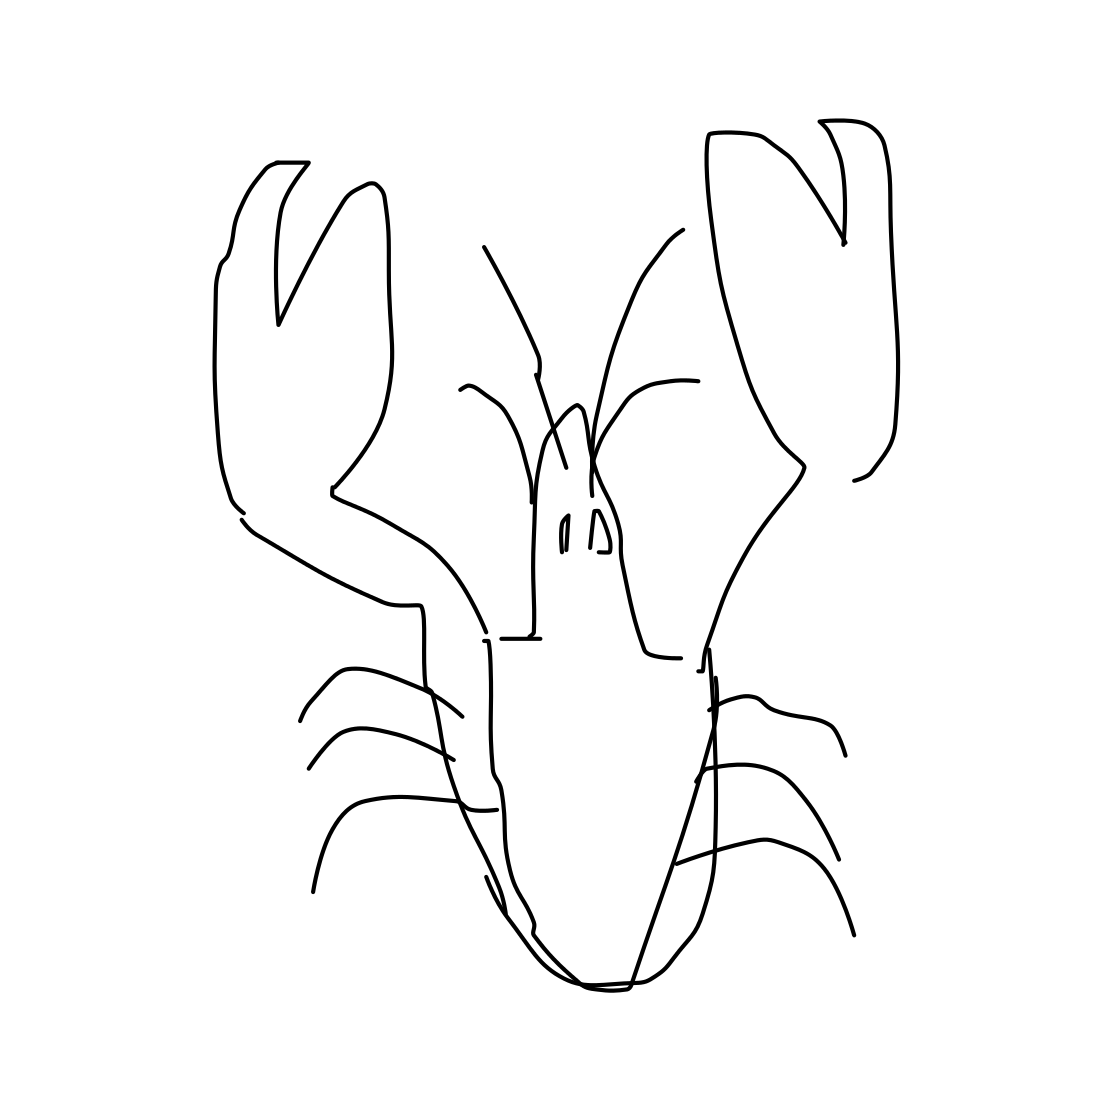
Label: lobster